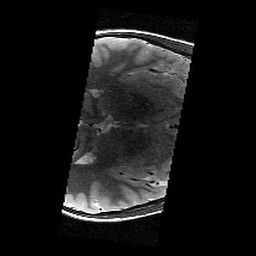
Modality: T2w
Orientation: axial
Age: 11
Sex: male
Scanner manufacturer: siemens
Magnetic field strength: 3 T
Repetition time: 9.23 s
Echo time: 0.067 s